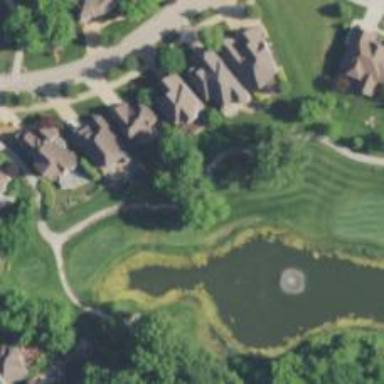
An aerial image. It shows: Path for both road and golf.